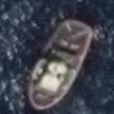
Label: Towing_vessel